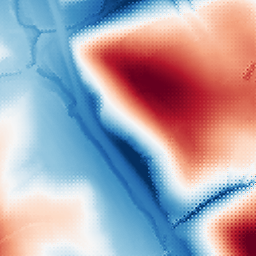
Category: multiscale
Decomposition family: dog_multiscale
Decomposition parameters: sigma_ratio: 2
n_scales: 6
base_sigma: 1
Upsampling method: regularized
Upsampling parameters: scale: 2
lambda_reg: 0.1
Upsampling scale: 2